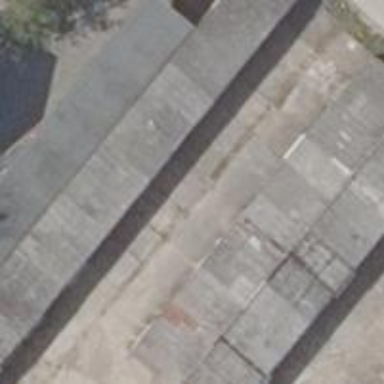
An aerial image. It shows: Garage.